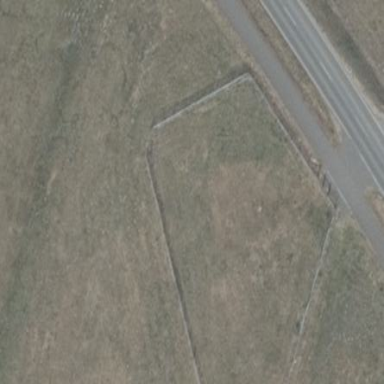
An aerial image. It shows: Fence with barbed wire.